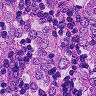
Metastatic tissue present: yes